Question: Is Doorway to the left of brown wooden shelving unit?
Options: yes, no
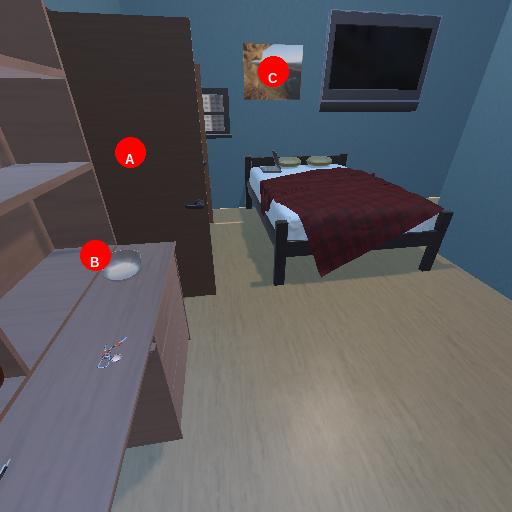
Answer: yes